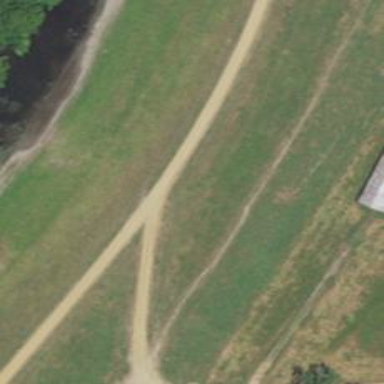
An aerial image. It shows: Track with grade2 tracktype and embankment dyke alongside.